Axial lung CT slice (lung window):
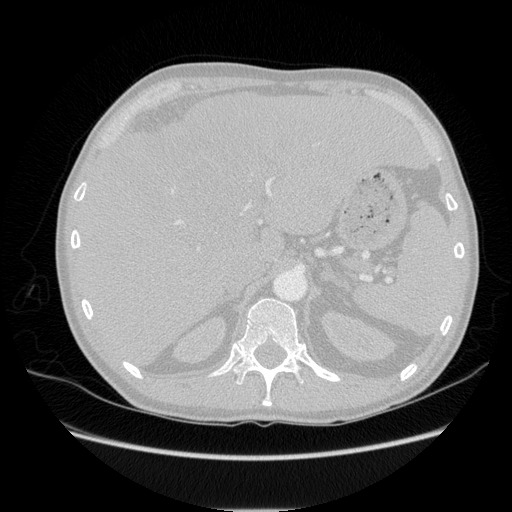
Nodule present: no